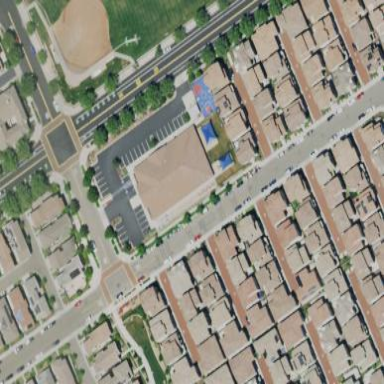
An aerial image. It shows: Kindergarten.